Question: I am new to grids and am basically reverse engineering a doodle calendar right now. I am using a grid container to contain all my items. The problem is that after the last column of grid items, there seems to be an extra column to take up the rest of the screen.
This is what it looks like:

I want to be able to remove the extra space on the right so the grid only takes the space of my grid items.
This is my HTML:
'''
<body>
<div id="grid-container">
<div class="grid-item"></div>
<div class="grid-item" id="case_participants"> 0 participants</div>
</div>
</body>
'''
This is my CSS:
'''
#grid-container {
display: grid;
grid-template-columns: 216px repeat(var(--colNum), 72px);
background-color: white;
border: 2px solid grey;
padding: 0px;
}
.grid-item {
background-color: white;
border: 1px solid grey;
font-size: 30px;
text-align: center;
}
'''
The rest of the items are generated with JavaScript.
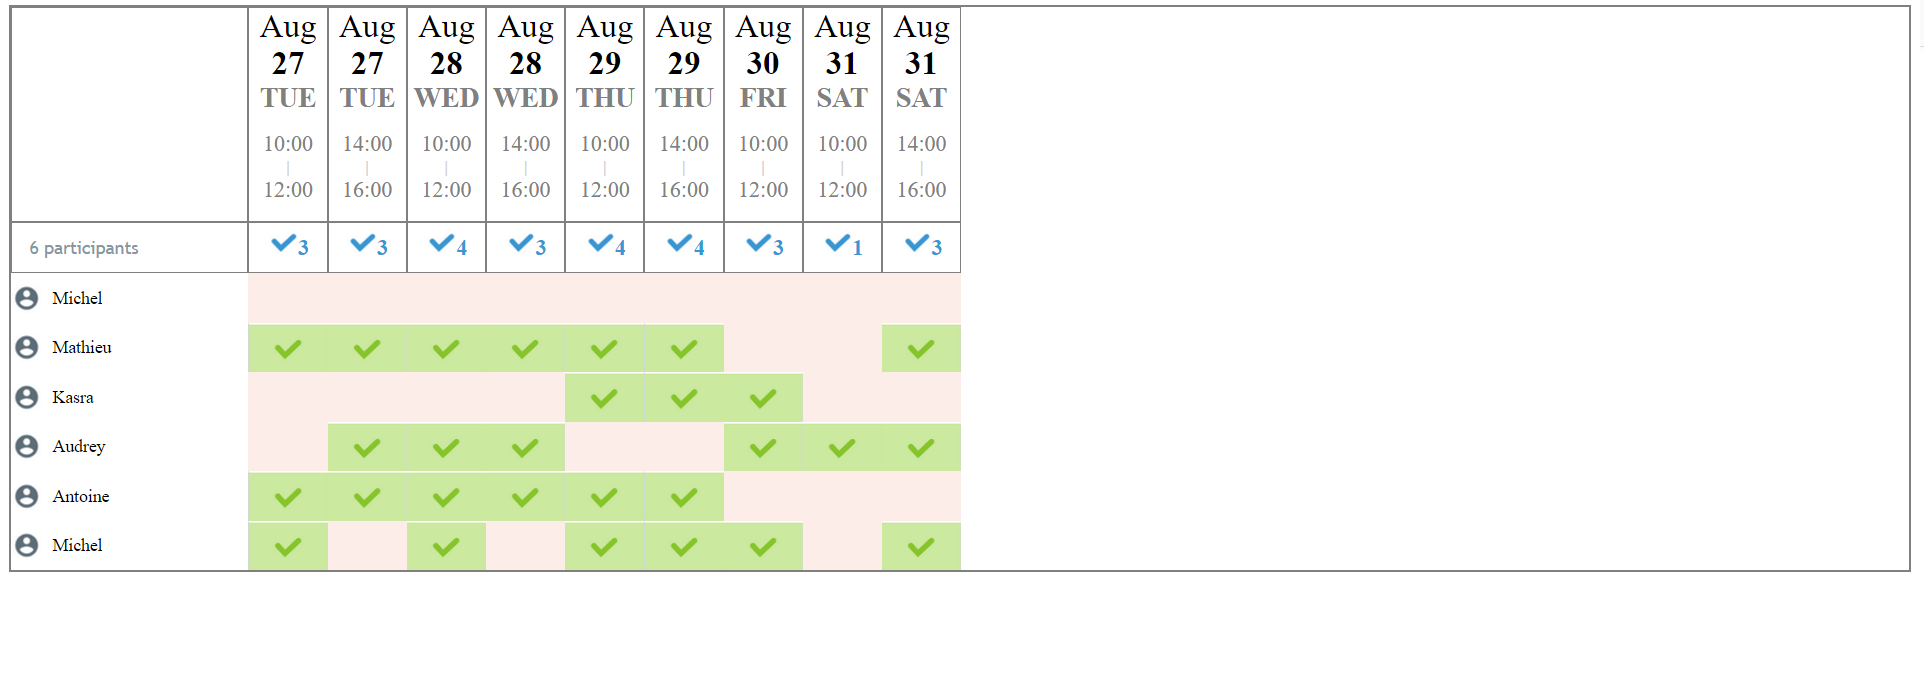
Answer: You have space to the right of your grid because grid are by default block elements which take up 100% width of their parent (the body in this case). Change the container's style to 'display: inline-grid;' to make its width the same size as its content. Example snippet below:
'''
:root {
--colNum: 4;
}
#grid-container {
display: inline-grid;
grid-template-columns: 216px repeat(var(--colNum), 72px);
background-color: white;
border: 2px solid grey;
padding: 0px;
}
.grid-item {
background-color: white;
border: 1px solid grey;
font-size: 20px;
text-align: center;
padding: 10px;
}
'''
'''
<div id="grid-container">
<div class="grid-item">names</div>
<div class="grid-item">check</div>
<div class="grid-item">check</div>
<div class="grid-item">check</div>
<div class="grid-item">check</div>
</div>
'''